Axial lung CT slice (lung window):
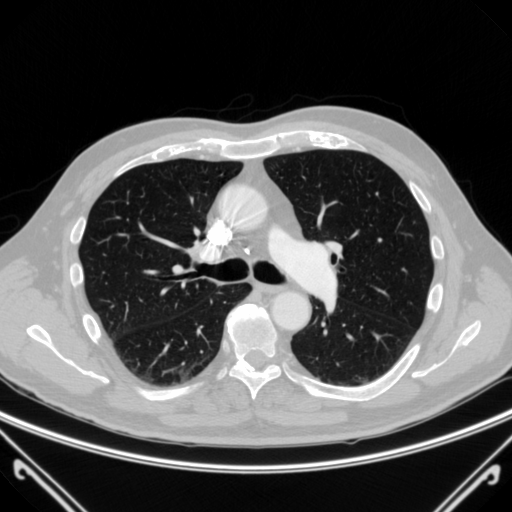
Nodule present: no